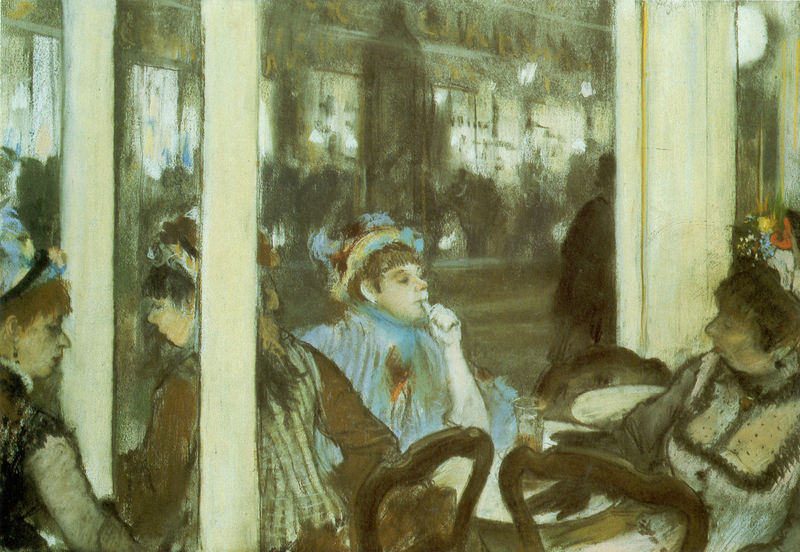
Titel: Femmes devant un café, le soir
Künstler: Edgar Degas
Standort: Paris
Institution: Musée d'Orsay
Schlagwörter: blau, dunkel, gemälde, hand, mann, schatten, weiß, frauen, gelb, grün, impressionismus, menschen, sitzen, stadt, abend, arrière plan, auguste renoir, ausschnitt, bar, bewegung, blume, blumen, braun, brust, bunt, busen, cafe, cafehaus, caffee, caféhausszene, damen, damren, daumen, daumenlutschen, decolte, degas, dekoilletee, dirnen, discussion, dunkelbraun, edgar degas, elegant, ellbogen, femmes, fenster, finger, flou, frankreich, frau, frisur, frisuren, fussgänger, geschwungen, geste, getränk, glas, grau, haar, handschuh, handschuhe, hell, hintergrund, holz, hut, hüte, impressionisme, jahrhundertwende, kaffeehaus, kariert, kleid, kleider, kopfbedeckungen, kreide, köpfe, lampe, lampen, laterne, laternen, licht, lichter, marmor, mitte, mund, mä, männer, nacht, nase, ohr, ohrring, orange, paris, pastell, pfeiler, profil, raum, reden, renoir, rücken, schaufenster, schmuck, schwarz, skizze, star, starsse, stirn, strasse, strassencafe, strassenlicht, strassenszene, stroh, stuhl, stuhllehnen, stühle, stützen, symbol, szene, säule, säulen, terasse, tisch, tische, toulouse lautrec, tür, türkis, unterhalten, vordergrund, voyeurisme, zeichen, zeichnung, zimmer, ölbild, gesellschaft, gespräch, malerei, tanz, alkohol, anzug, jung, profile, trinken, arm, federn, gesicht, spiegelung, haare, decke, prostituierte, düster, ansicht, platz, saal, kaffee, rauchen, portrait, gestreift, warten, halle, regen, restaurant, seite, absinth, chapeau, lautrec, flanieren, toulouse, vue, straßenlaterne, chaise, lernen, peinture, fleur, fesnter, bleu, lumiere, esquisse, table, hure, pastel, passants, huren, chapeaux, rue, lutschen, corset, akzent, philosophieren, lampadaire, paris kaffeehaus frauen hüte kleider, bimpressionismus, terrasse, gesellschaft tanz, bistrot, terase, vu, lampadaires